Field crop: tomato
Growth stage: 2
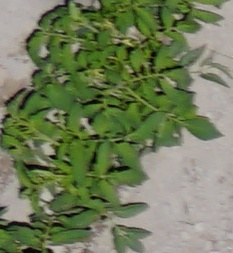
Species: tomato